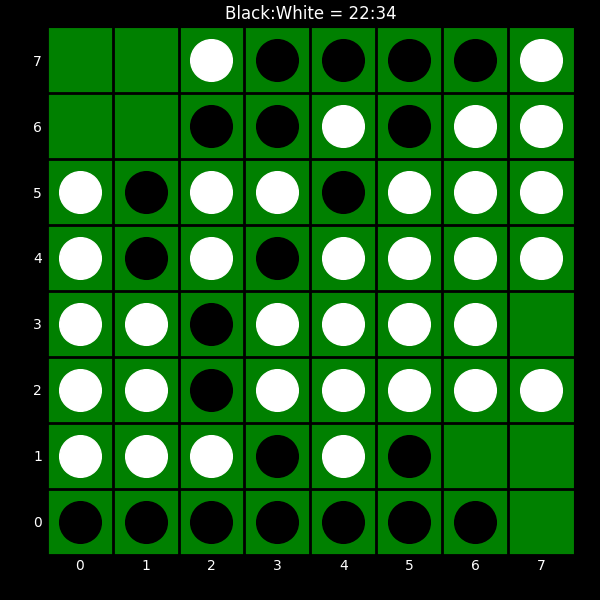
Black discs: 22
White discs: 34